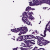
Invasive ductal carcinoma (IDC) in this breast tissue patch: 1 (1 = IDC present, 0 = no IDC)